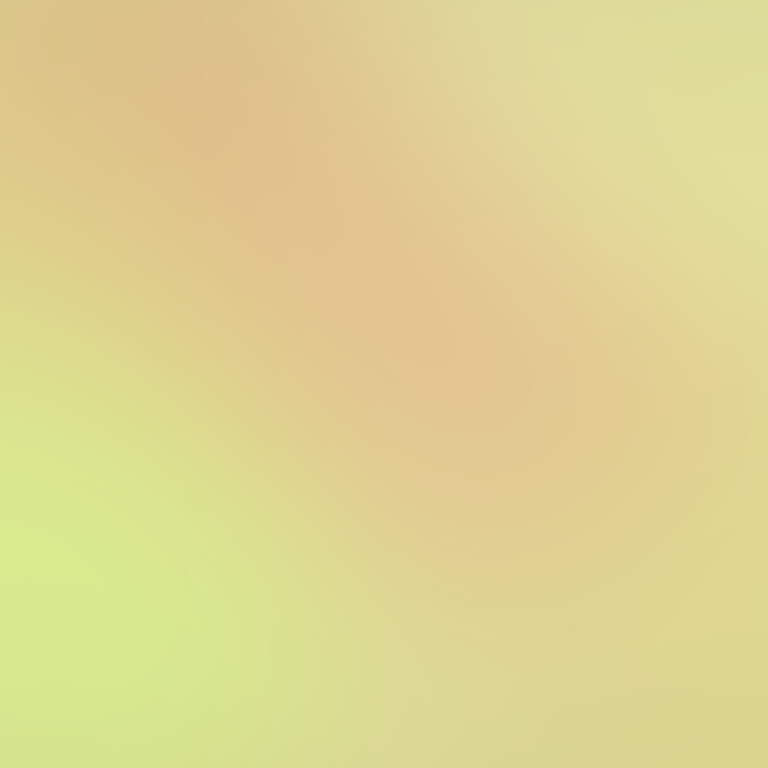
Abstract light effect, smooth gradient from soft yellow to pale green, calm atmosphere, diffuse light, no room, no furniture, no objects.